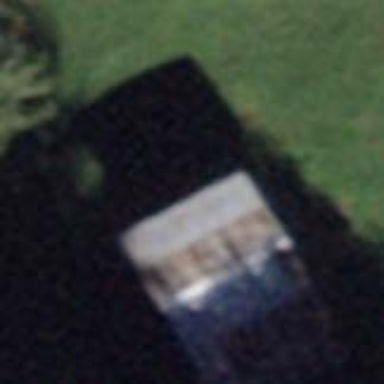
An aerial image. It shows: Rural barn.